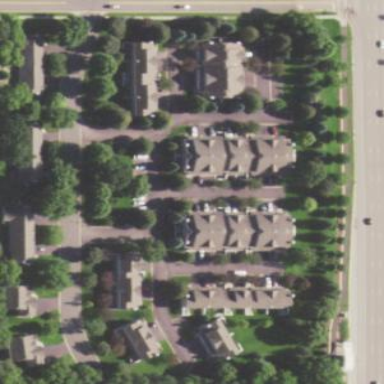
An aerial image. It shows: Residential area consisting of condominiums.